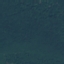
Land use / land cover class: Forest